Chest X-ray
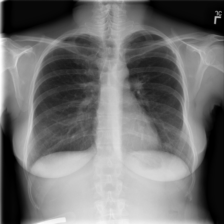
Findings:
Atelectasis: negative
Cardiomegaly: negative
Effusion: negative
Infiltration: positive
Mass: negative
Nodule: negative
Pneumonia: negative
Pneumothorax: negative
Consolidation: negative
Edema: negative
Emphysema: negative
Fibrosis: negative
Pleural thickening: negative
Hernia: negative